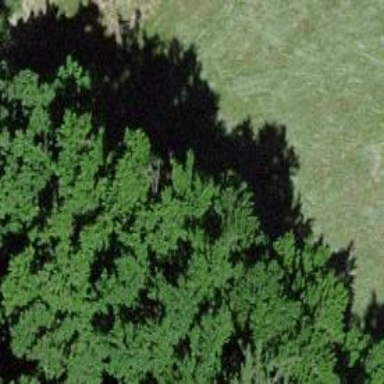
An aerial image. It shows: Disc golf tee.